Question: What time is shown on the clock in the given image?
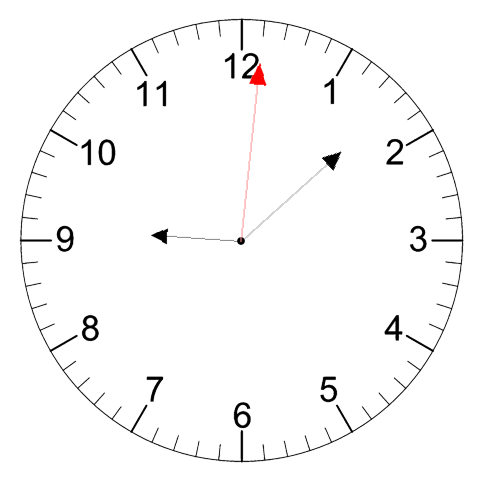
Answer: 09:08:01